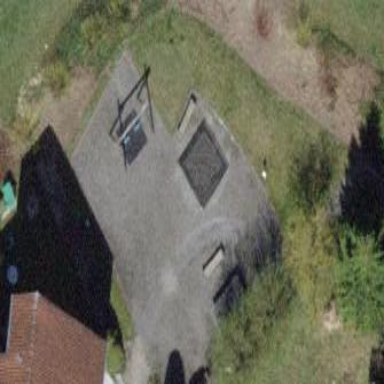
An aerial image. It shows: Playground area for leisure activities on the land.